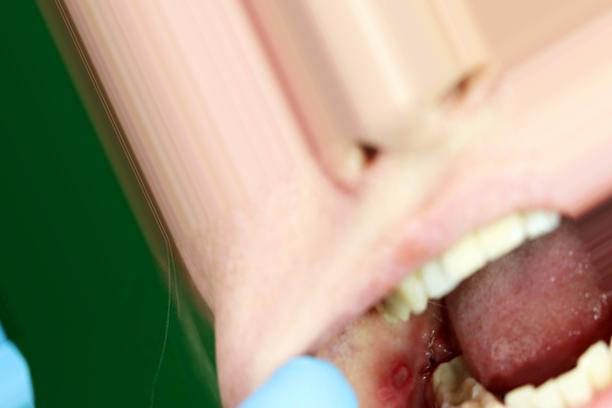
Condition: Mouth Ulcer